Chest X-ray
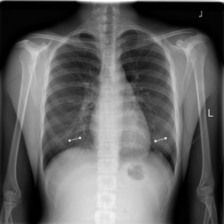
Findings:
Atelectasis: negative
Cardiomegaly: negative
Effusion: negative
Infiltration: positive
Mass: negative
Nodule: negative
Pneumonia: negative
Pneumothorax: negative
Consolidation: negative
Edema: negative
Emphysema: negative
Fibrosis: negative
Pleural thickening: negative
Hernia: negative